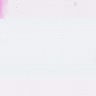
Metastatic tissue present: no